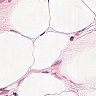
Metastatic tissue present: no